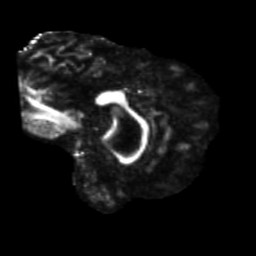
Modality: FA
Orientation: sagittal
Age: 68
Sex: female
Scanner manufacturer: siemens
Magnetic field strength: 3 T
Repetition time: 5.25 s
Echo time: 0.08 s